Question: I want to build a great lockscreen using compose like stock Android 12 like this:

I managed to do something similar, however i have 2 issues, one is when I use 'pointerInteropFilter' to get the action events I use a 'remember' value to change the shape, returning true in this function I got a similar animation, however the click listener is not called, if I return 'false' the shape stays in "square", What I'm missing? is any way to animate the "shape"? I found for DP, color and size but not for shapes.
here is the code
'''
@Composable
fun RoundedPinBackground(
modifier: Modifier = Modifier,
backgroundColor: Color,
onClicked: () -> Unit,
content: @Composable () -> Unit,
) {
var selected by remember { mutableStateOf(false) }
val shape = if (selected) {
RoundedCornerShape(10.dp)
} else {
CircleShape
}
Surface(
tonalElevation = 10.dp,
modifier = Modifier
.clip(shape)
) {
Box(modifier = modifier
.size(80.dp)
.clip(shape)
.background(color = backgroundColor)
.clickable { onClicked.invoke() }
.pointerInteropFilter {
when (it.action) {
MotionEvent.ACTION_DOWN -> {
selected = true
}
MotionEvent.ACTION_UP -> {
selected = false
}
}
true
},
contentAlignment = Alignment.Center
) {
content()
}
}
}
'''
This are my results
| Syntax | Description |
| ------ | ----------- |
| Motion event true | Motion event false |
| | |
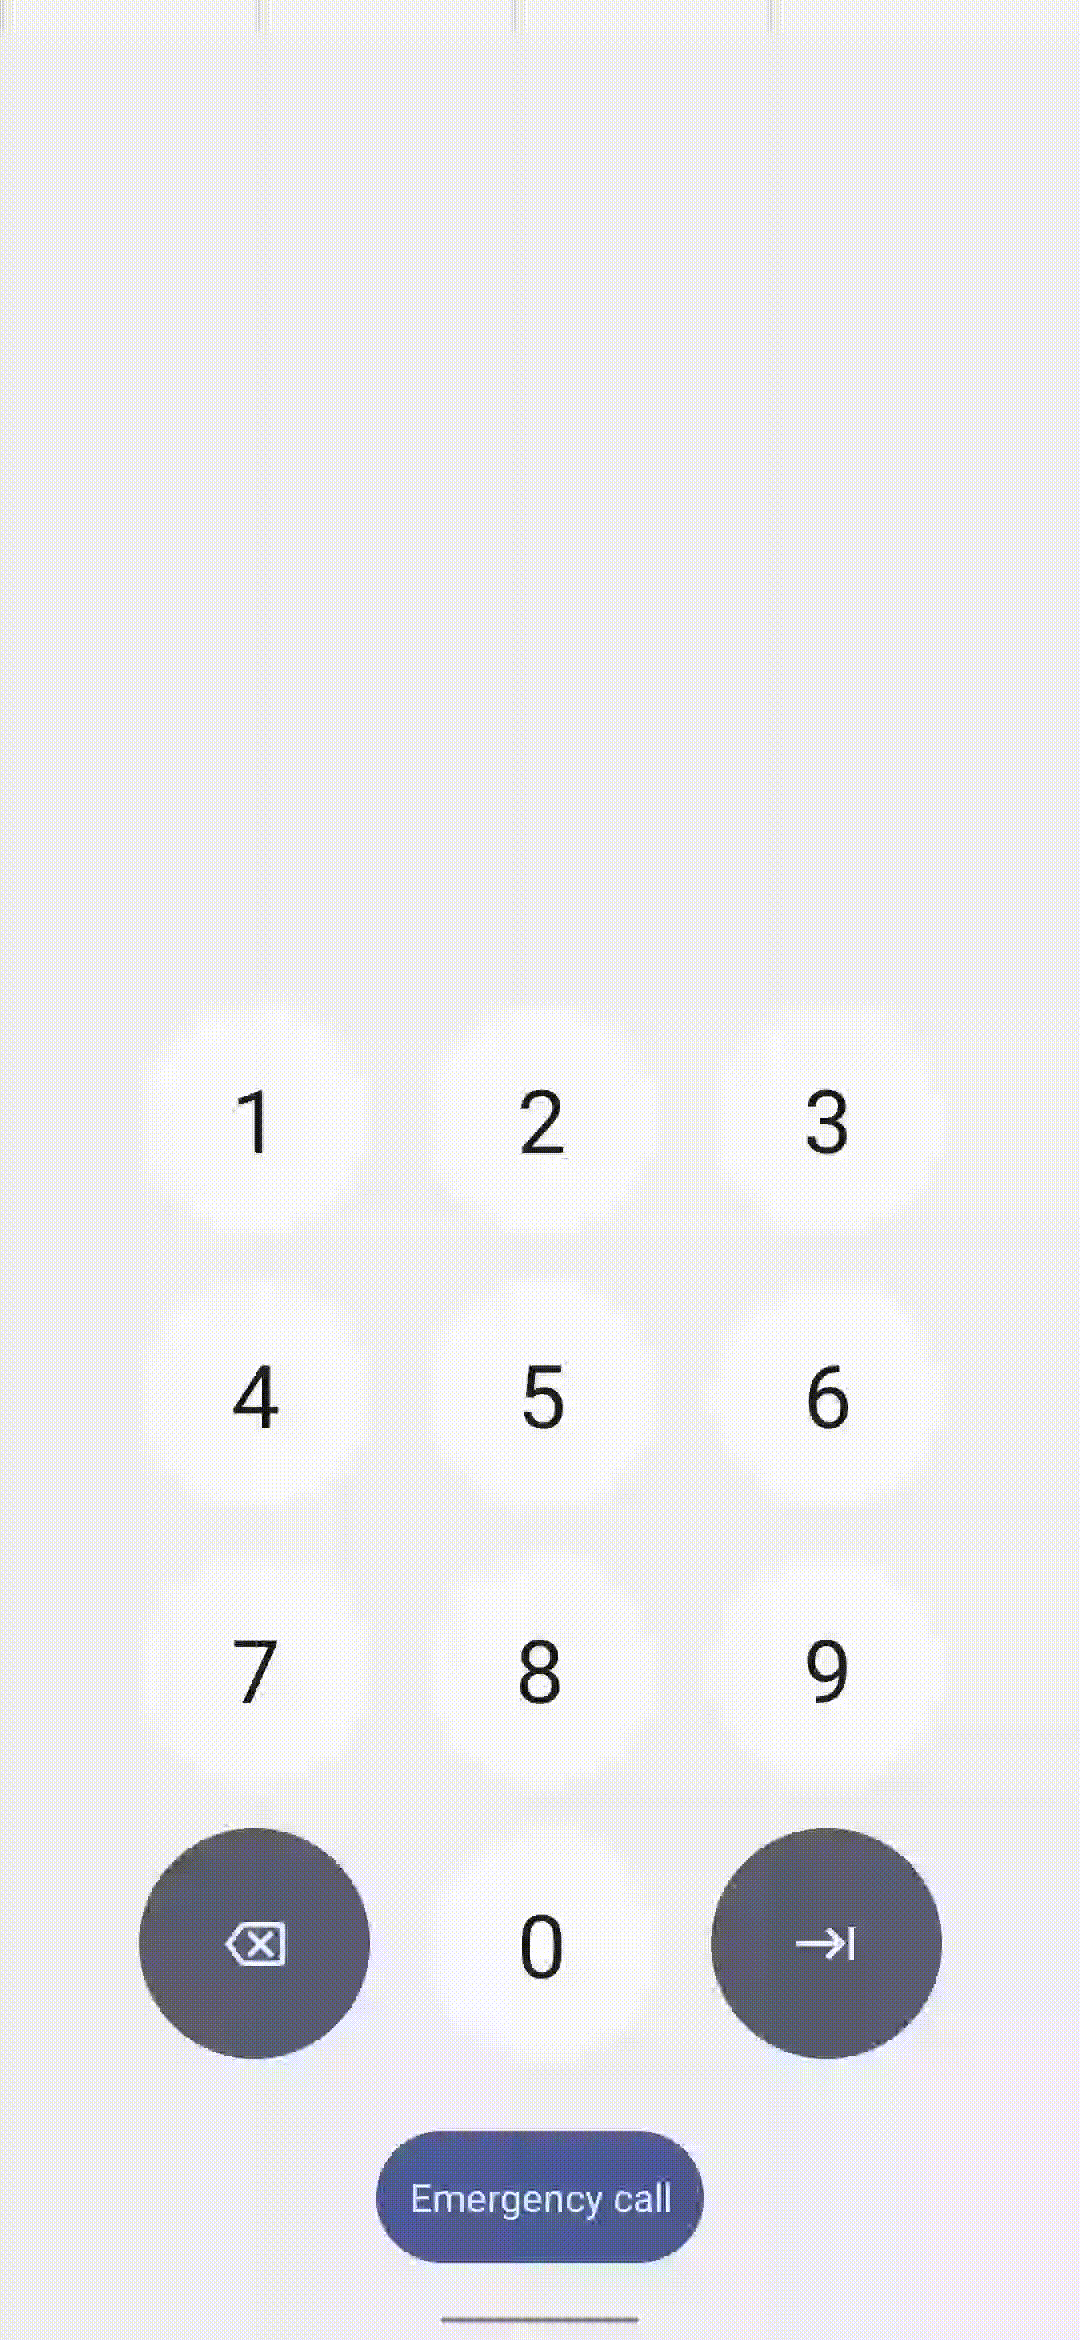
Answer: In order to animate the radius you need to use one of the 'animate*AsState()' APIs.
They key here would be to change the corner radius of your Shape progressively by using 'animateDpAsState()', as a Circle is a 'RoundedCornerShape' with the corner radius as half the size of the overall 'Circle'.
In order to get the ripple, you can use the clickable modifier with 'rememberRipple()' as the indication.
Below is a working example of both:
'''
@Composable
fun RoundedPinBackground(
modifier: Modifier = Modifier,
size: Dp,
backgroundColor: Color,
onClicked: () -> Unit,
content: @Composable () -> Unit,
) {
val interactionSource = remember { MutableInteractionSource() }
val isPressed = interactionSource.collectIsPressedAsState()
val radius = if (isPressed.value) {
10.dp
} else {
size / 2f
}
val cornerRadius = animateDpAsState(targetValue = radius)
Surface(
tonalElevation = 10.dp,
modifier = modifier
.clip(RoundedCornerShape(cornerRadius.value))
) {
Box(
modifier = Modifier
.background(color = backgroundColor)
.size(size)
.clip(RoundedCornerShape(cornerRadius.value))
.clickable(
interactionSource = interactionSource,
indication = rememberRipple()
) { onClicked.invoke() },
contentAlignment = Alignment.Center
) {
content()
}
}
}
'''
<URL>